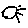
Label: sun